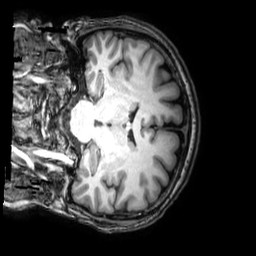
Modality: T1w
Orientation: coronal
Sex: male
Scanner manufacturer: philips
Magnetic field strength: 3 T
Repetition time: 0.008215 s
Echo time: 0.00377 s